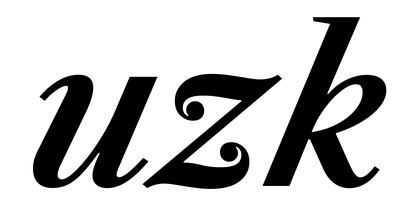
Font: LibreCaslonText-Italic_SemiBold_Italic